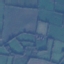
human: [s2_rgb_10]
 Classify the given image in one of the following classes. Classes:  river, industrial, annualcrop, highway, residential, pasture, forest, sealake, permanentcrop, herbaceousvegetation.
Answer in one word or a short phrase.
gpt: Pasture